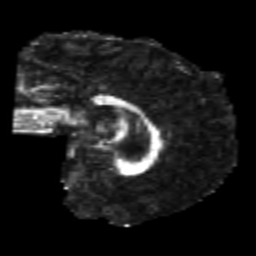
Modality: FA
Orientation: sagittal
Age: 26
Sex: male
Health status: healthy
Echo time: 0.074 s